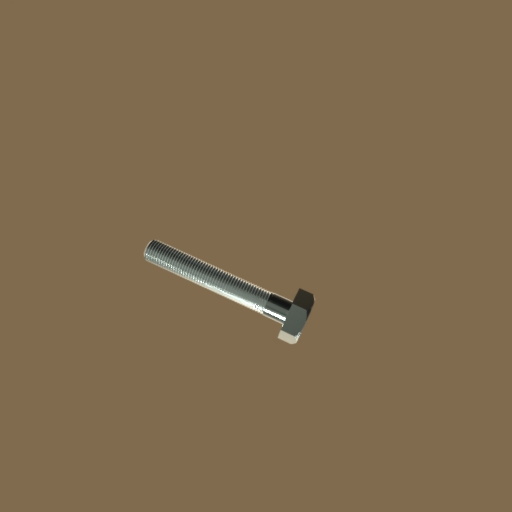
Label: bolt